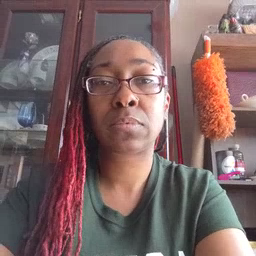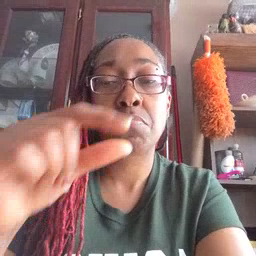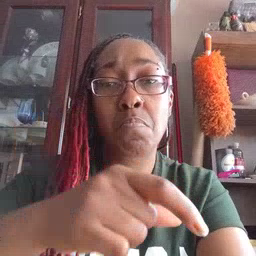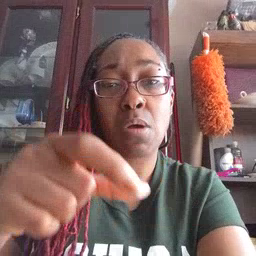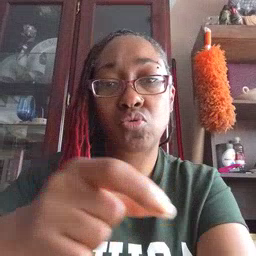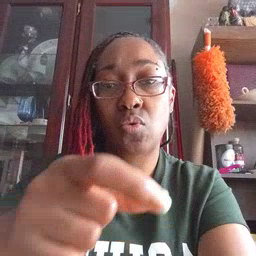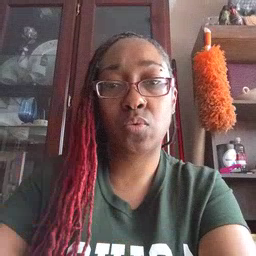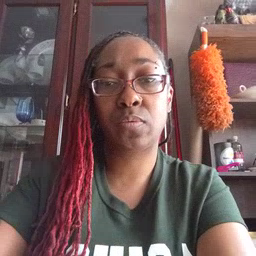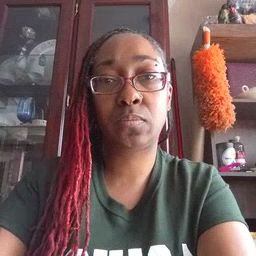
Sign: puzzle